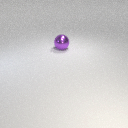
large purple metal sphere